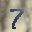
Label: 7